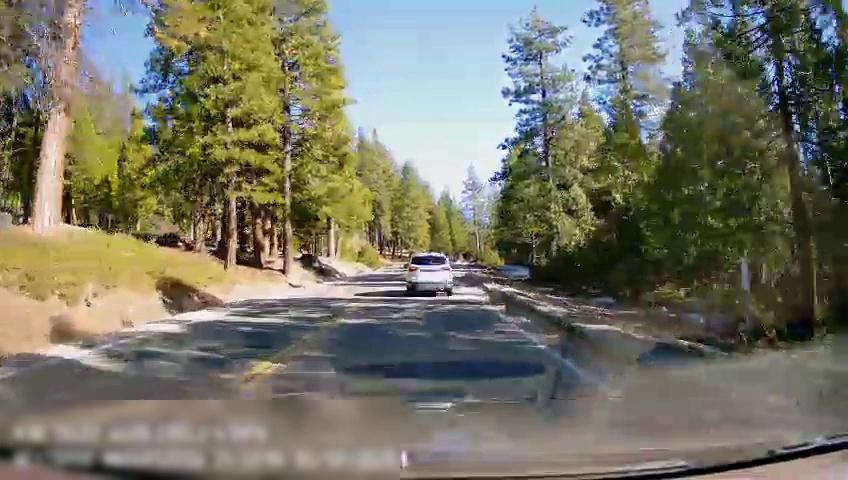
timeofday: Day
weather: Sunny
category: Drivable Space
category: Vehicles | SUV
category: Lanes | Current Lane
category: Lanes | Alternate Lane
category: Lanes | Opposite Lane